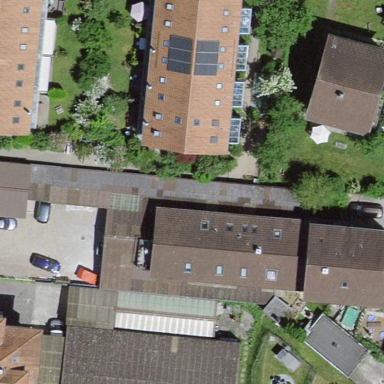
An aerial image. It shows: Terrace building.